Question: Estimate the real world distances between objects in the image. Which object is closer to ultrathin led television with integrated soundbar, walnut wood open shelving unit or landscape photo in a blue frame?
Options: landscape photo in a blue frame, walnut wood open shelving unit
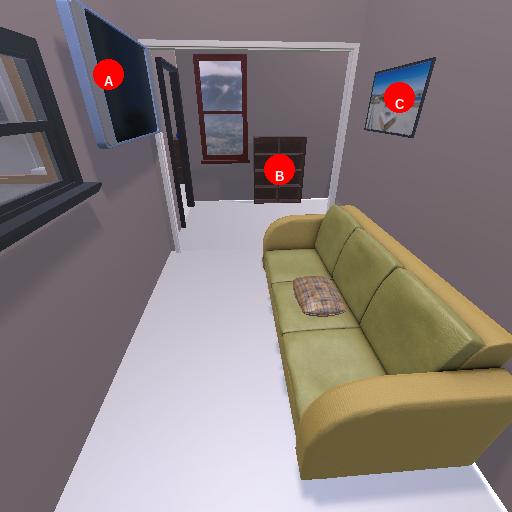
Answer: landscape photo in a blue frame